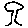
Label: tree